Interaction volume radius: 10 \u00c5
Interaction volume height: 15 \u00c5
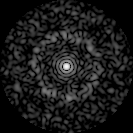
Disorder parameter: 0.851